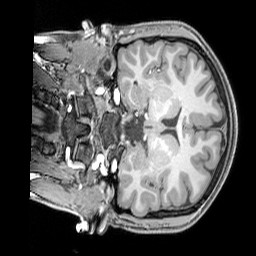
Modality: T1w
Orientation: coronal
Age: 18
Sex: female
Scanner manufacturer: siemens
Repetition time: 2.3 s
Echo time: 0.00226 s